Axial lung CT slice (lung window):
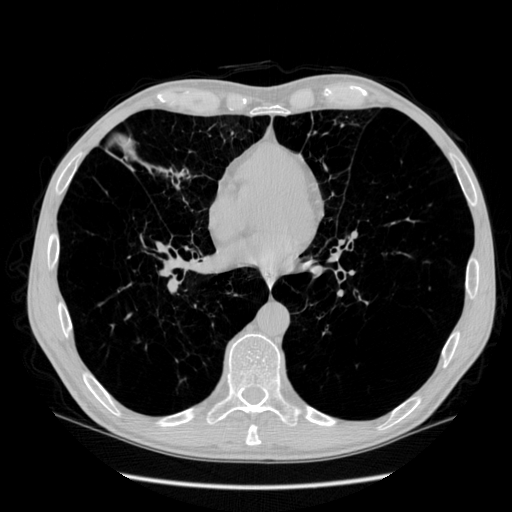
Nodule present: no